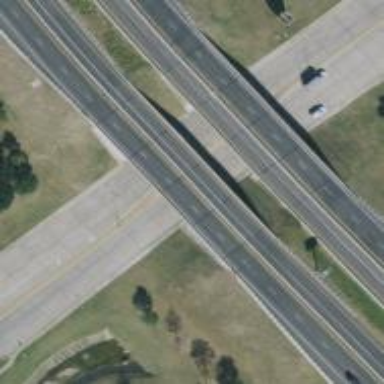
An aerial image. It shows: Motorway bridge.